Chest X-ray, PA view. Patient: 52 years old, sex M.
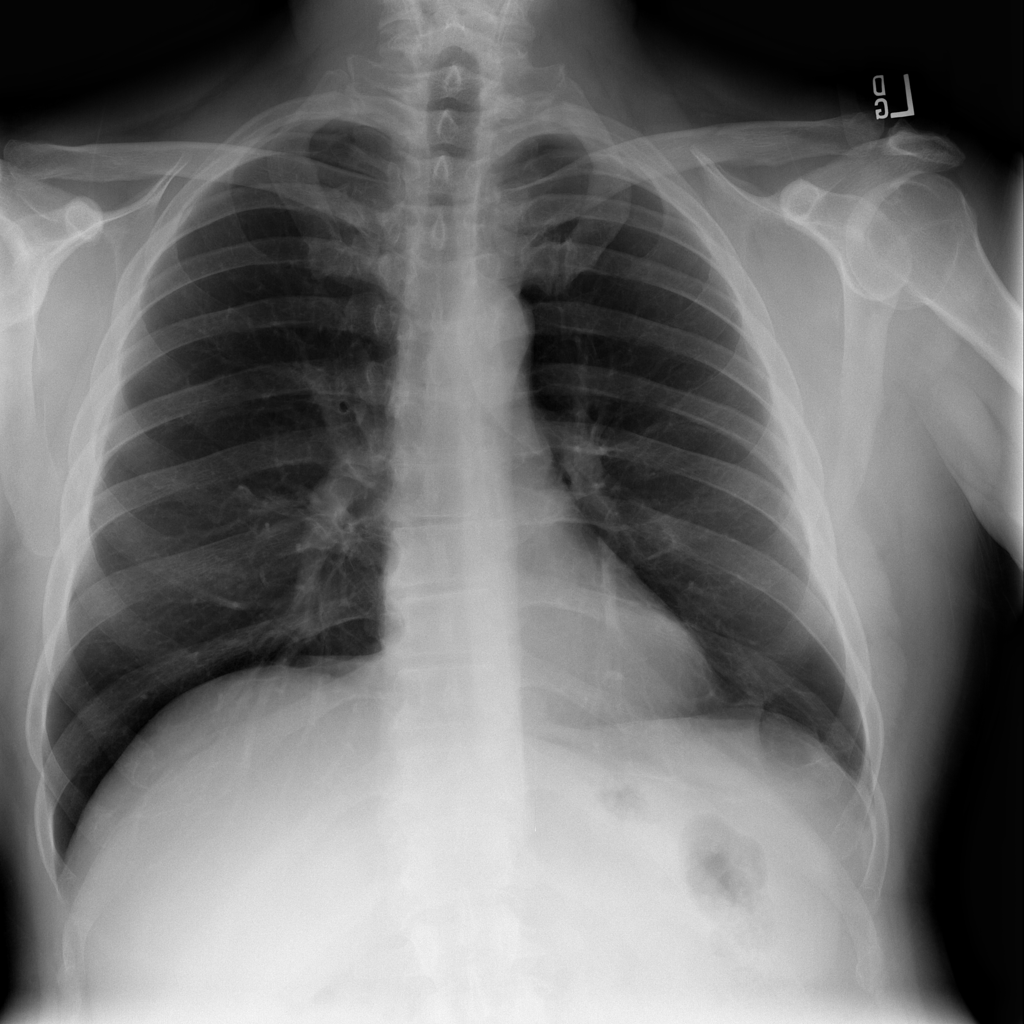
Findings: No Finding